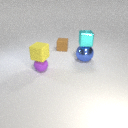
small cyan metal cube above large blue metal sphere